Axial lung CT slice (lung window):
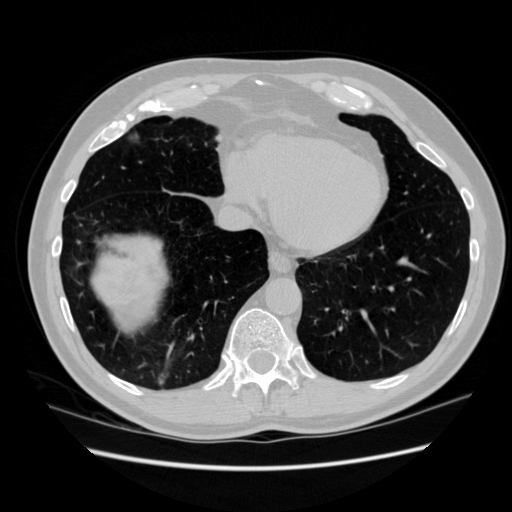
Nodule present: no